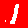
Digit: 1